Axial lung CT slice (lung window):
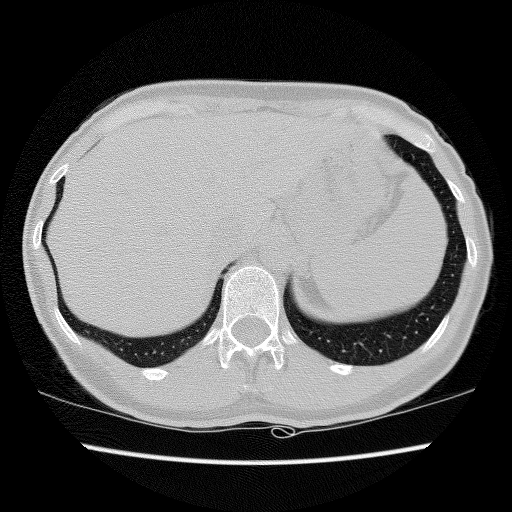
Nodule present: no